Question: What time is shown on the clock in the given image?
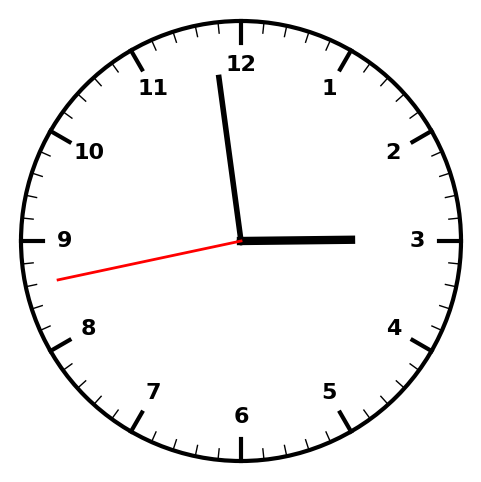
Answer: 02:58:43